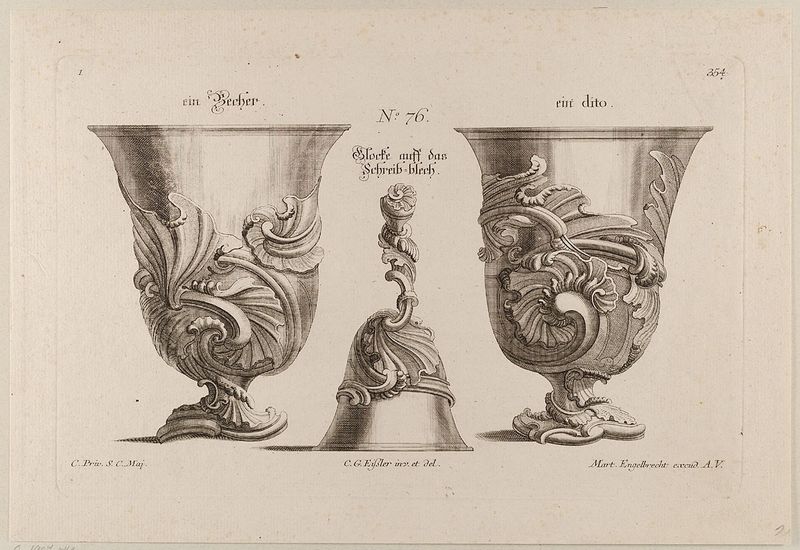
Titel: Zwei Becher und eine Glocke
Künstler: Martin Engelbrecht
Standort: Hamburg
Institution: Museum für Kunst und Gewerbe Hamburg
Schlagwörter: rokoko, krug, grafik, graphik, ornamente, fotografie, photographie, becher, druckgraphik, druckgrafik, radierung, kunstgewerbe, pokal, kunsthandwerk, rocaille, goldschmiedearbeit, style, reproduktionen, industriedesign, druckerzeugnisse, muschelwerk, gefäß, behälter, ornamentstich, vorlageblätter